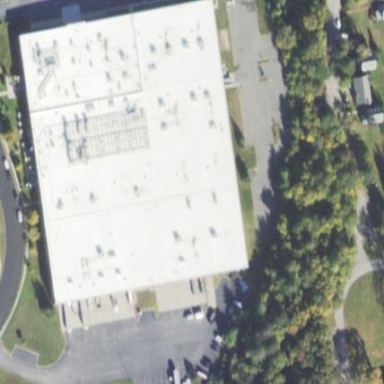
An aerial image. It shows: Commercial building.